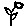
Label: flower